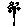
Label: flower